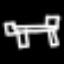
Label: bed